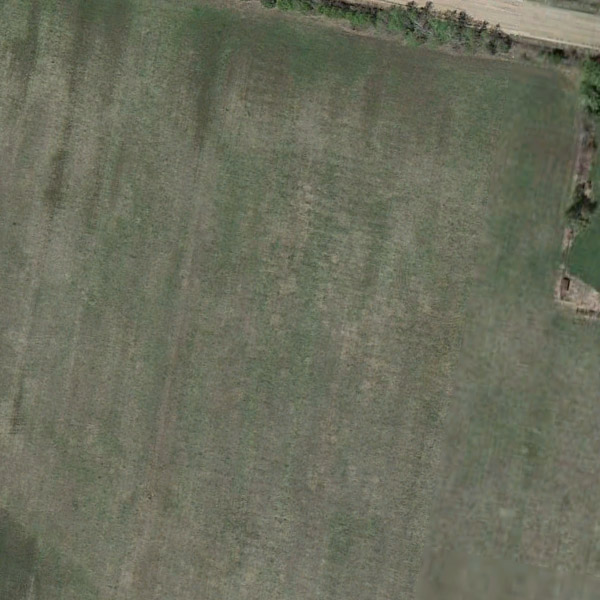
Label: Meadow